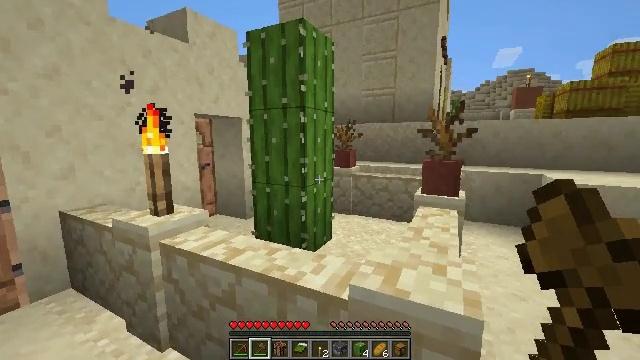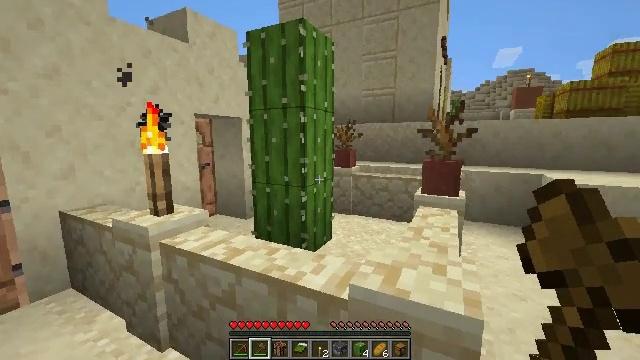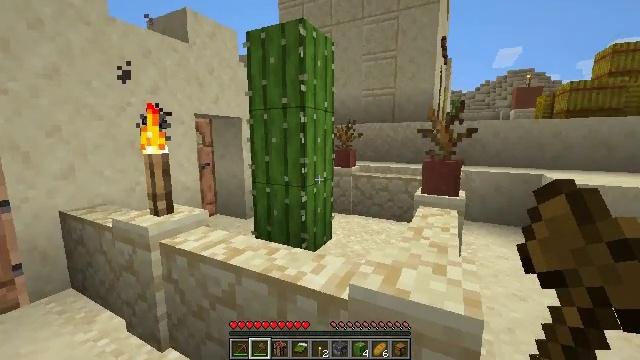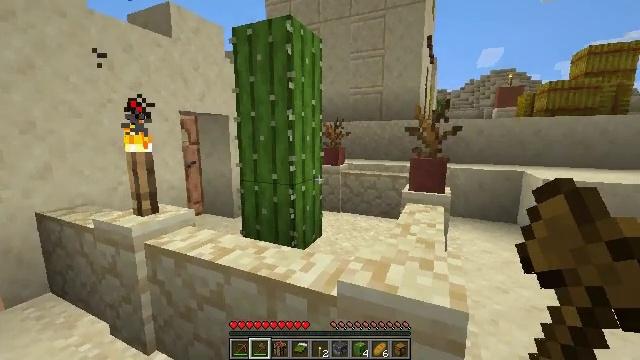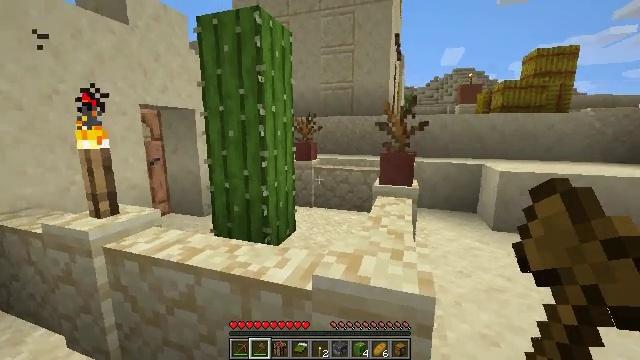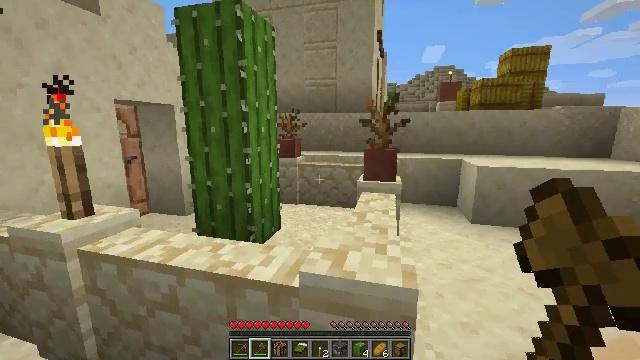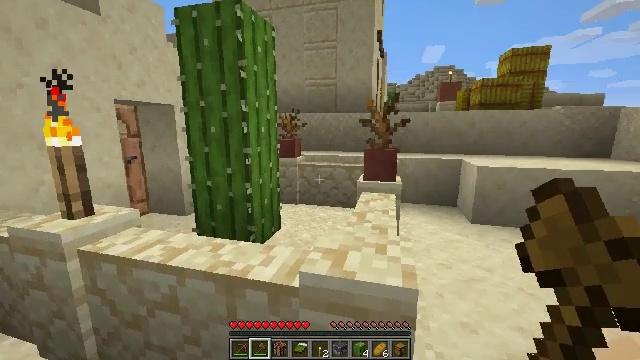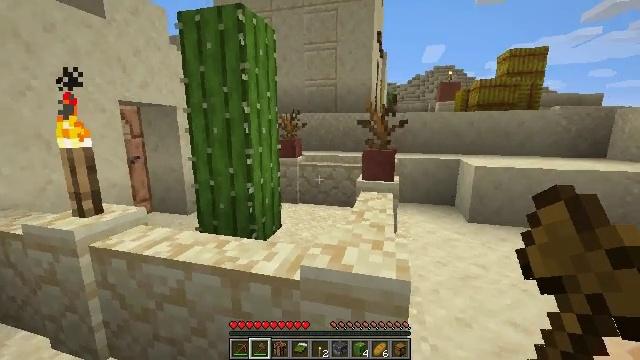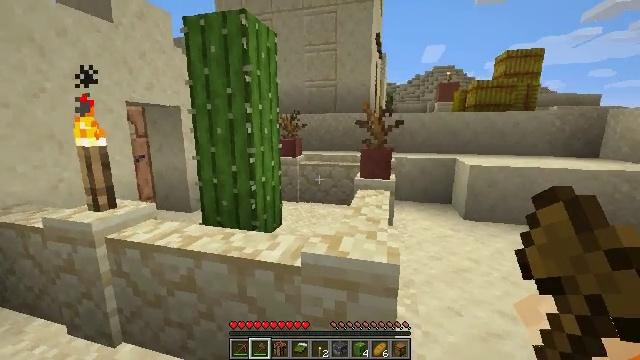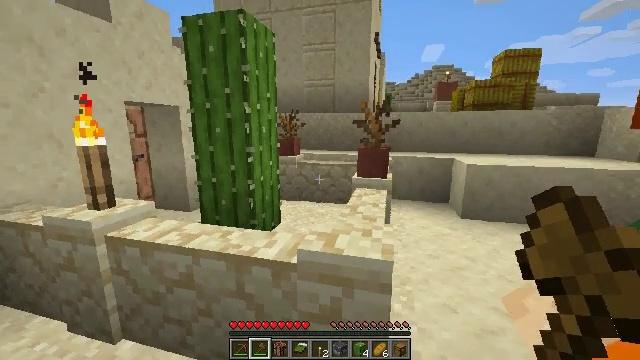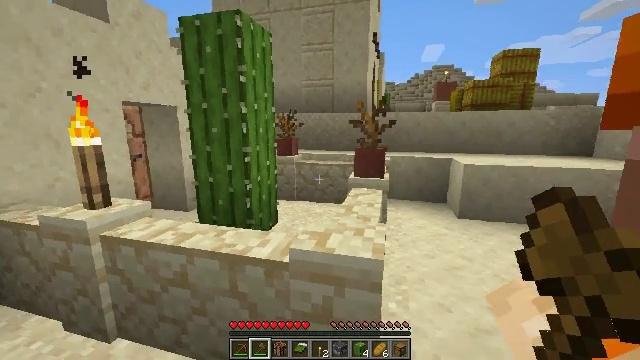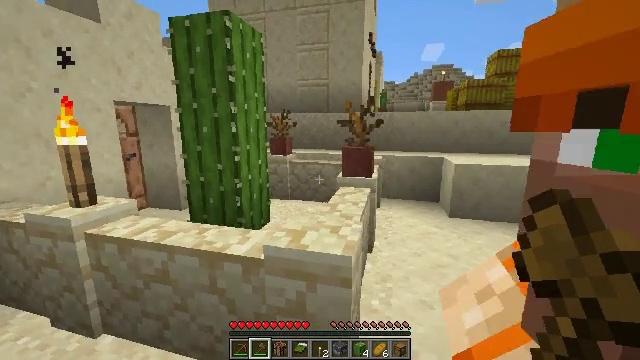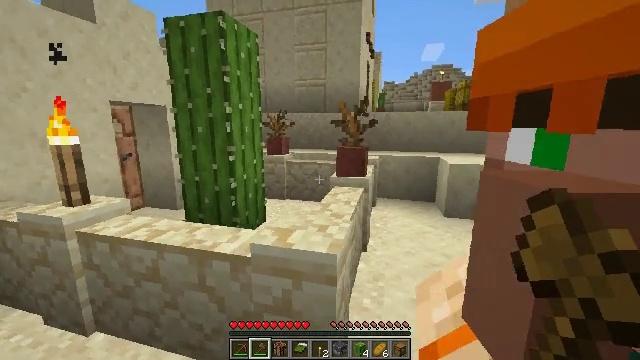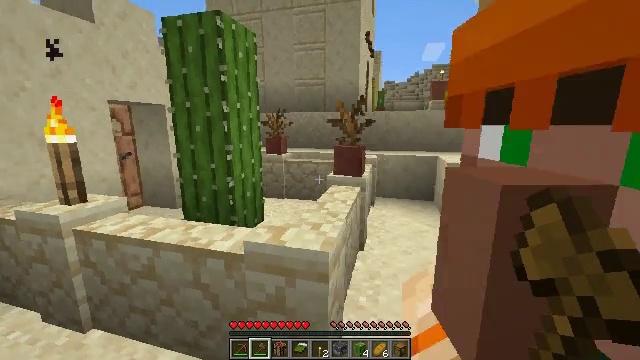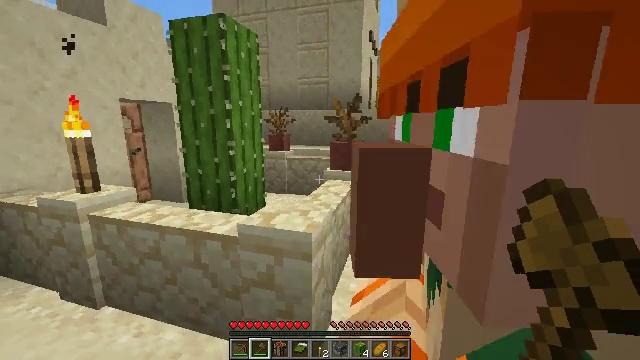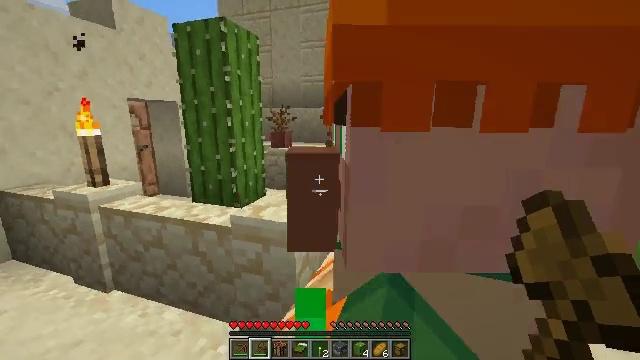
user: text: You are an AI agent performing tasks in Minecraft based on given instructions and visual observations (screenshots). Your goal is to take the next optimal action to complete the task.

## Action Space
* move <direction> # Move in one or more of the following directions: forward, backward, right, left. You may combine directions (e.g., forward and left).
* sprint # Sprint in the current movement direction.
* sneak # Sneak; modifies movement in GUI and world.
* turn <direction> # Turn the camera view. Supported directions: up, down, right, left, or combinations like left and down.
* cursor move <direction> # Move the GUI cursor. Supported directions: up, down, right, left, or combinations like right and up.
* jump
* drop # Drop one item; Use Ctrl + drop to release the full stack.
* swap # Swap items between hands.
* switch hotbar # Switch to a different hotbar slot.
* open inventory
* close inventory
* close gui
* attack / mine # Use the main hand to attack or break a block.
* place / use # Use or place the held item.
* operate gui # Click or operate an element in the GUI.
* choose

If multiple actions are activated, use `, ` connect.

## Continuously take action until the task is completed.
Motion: motion action
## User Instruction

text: Gather hay blocks from the farm.
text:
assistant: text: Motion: no_op
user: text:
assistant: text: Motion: no_op
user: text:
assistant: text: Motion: turn right
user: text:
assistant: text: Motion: turn right and down
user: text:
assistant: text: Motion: turn right
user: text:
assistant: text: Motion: no_op
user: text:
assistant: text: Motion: move back
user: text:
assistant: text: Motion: move back
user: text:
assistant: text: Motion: move back
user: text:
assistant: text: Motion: move back
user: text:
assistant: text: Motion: move back and move right
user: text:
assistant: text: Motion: move back and move right
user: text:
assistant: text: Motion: move back and move right
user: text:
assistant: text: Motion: move back and move right, turn left
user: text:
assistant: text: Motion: move right, turn left
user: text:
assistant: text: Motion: move right
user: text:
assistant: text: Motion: move right
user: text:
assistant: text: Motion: move right
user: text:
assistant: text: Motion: move forward and move right
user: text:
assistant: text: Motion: move forward and move right
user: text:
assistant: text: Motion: move forward and move right, turn left
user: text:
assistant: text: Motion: move forward and move right
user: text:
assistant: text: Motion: move forward and move right, turn left
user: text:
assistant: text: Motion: move forward and move right, turn left
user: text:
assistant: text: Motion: move forward and move right, turn left
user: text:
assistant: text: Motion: move forward and move right, turn left
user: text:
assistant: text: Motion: move forward and move right, turn left
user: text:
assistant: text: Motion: move forward and move right
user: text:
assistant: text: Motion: move forward and move right, jump
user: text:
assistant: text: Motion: move forward and move right, jump